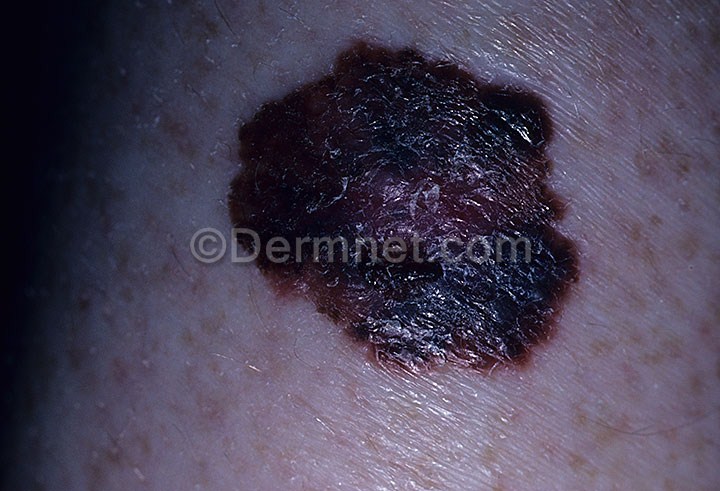
Disease: Melanoma Skin Cancer Nevi and Moles